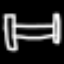
Label: bed